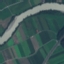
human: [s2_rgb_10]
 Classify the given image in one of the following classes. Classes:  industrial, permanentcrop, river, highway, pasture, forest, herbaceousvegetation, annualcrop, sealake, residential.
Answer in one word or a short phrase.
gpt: River